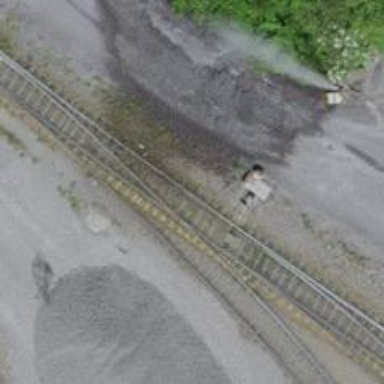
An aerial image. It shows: Railway switch.